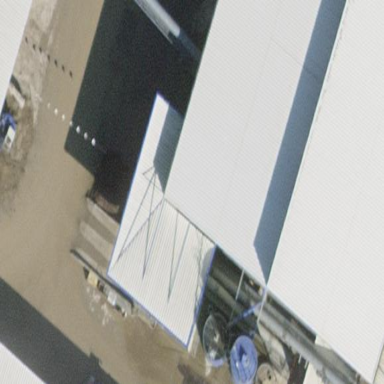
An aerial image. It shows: View of roof of building.